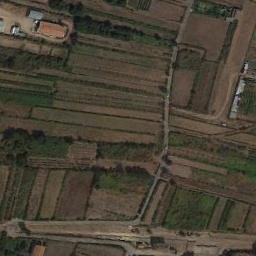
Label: terrace